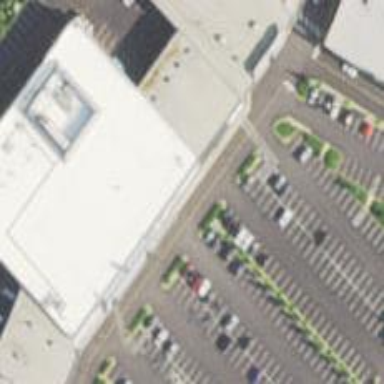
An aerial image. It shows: Retail building housing supermarket.